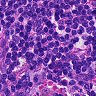
Metastatic tissue present: no